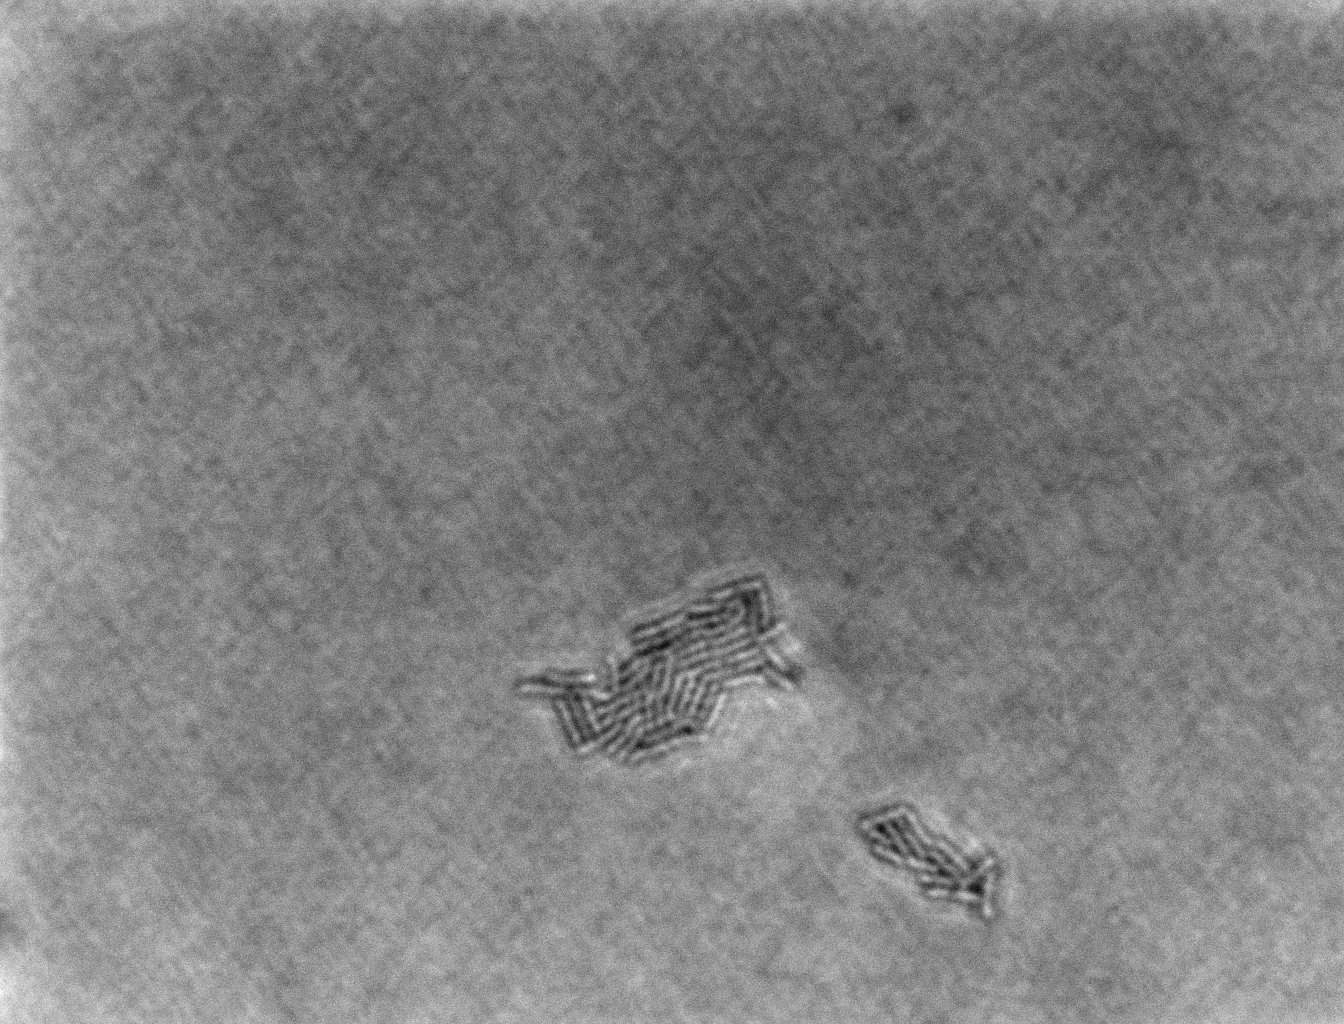
Brightfield microscopy, 60x objective, 3 h incubation